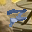
Label: 7